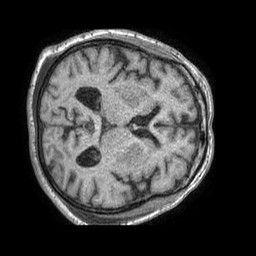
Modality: T1w
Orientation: axial
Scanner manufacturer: philips
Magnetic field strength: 1.5 T
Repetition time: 0.008106 s
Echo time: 0.003763 s